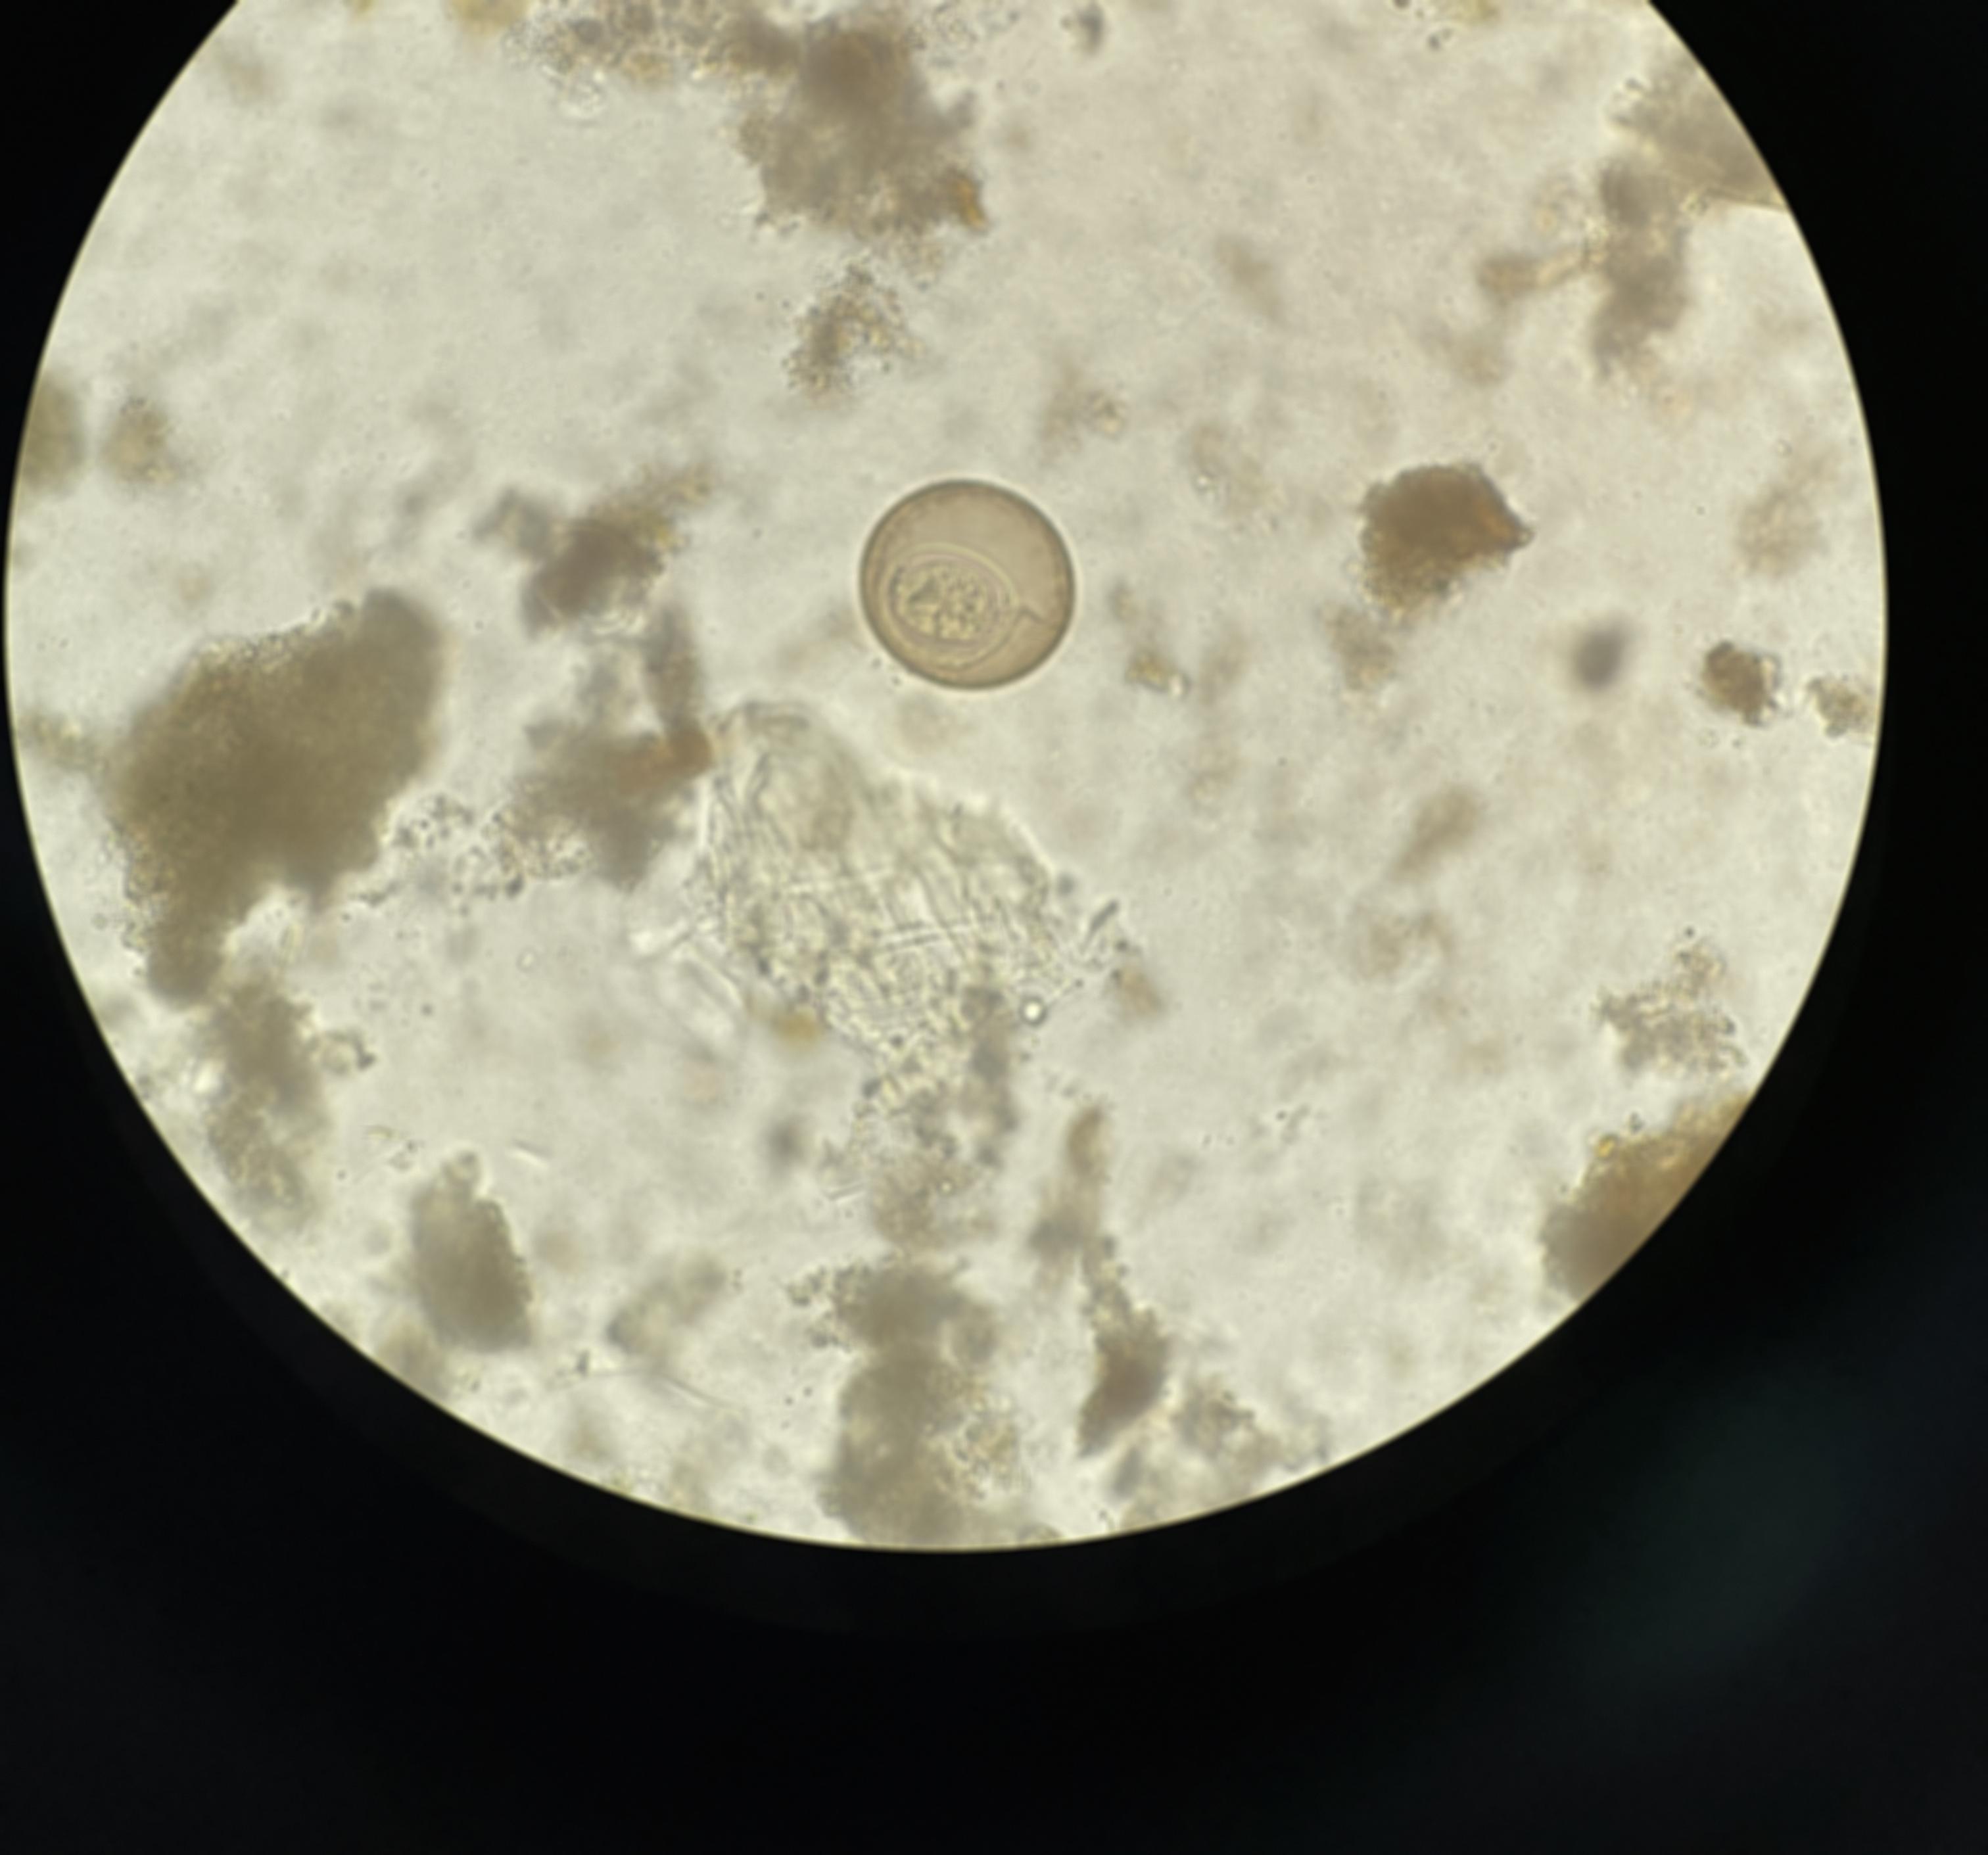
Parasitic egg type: Hymenolepis diminuta